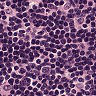
Metastatic tissue present: no